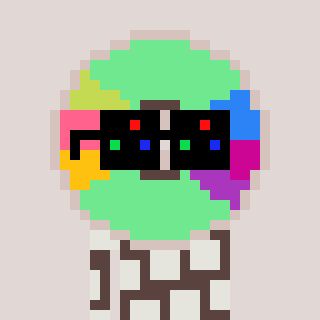
a pixel art character with square black sunglasses, a cd-shaped head and a darkbrown-colored body on a warm background